Question: I am working with a set HTML template that makes things a little tricky to customize exactly the way I want. So I am stuck with a structure that somewhat lacks flexibility.
I have a div that takes up 50% width of the page, but I want to center a containing div in the middle of the page. Due to other restrictions in other parts of the page, I really can't change the parent div being set to .

'''
<div class="parent">
<div class="centerpage"><img src="http://upload.wikimedia.org/wikipedia/commons/thumb/3/3f/Berlin_U-Bahn_Train_A3L71.jpg/220px-Berlin_U-Bahn_Train_A3L71.jpg"></div>
</div>
'''
'''
.parent {
background-color: #85D782;
height: 400px;
width: 50%;
position: relative;
}
.centerpage {
position: absolute;
}
'''
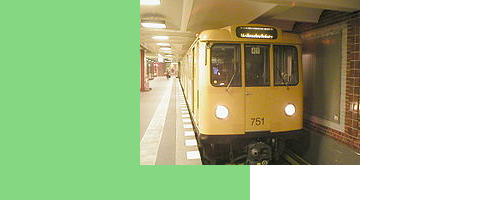
Answer: you can use the old method of absolute and negative margin :
<URL>
'''
.parent {
background-color: #85D782;
height: 400px;
width: 50%;
position:relative;
}
.centerpage {
position: absolute;
left:100%;
top:50%;
vertical-align:middle;
margin :-80px 0 0 -110px;/* negative margin is equal to half height/width of image */
}
'''
or use a background-image or gradient <URL> :
'''
.centerpage {
background:
linear-gradient(to right,
#85D782 0%,
#85D782 50%,
#ffffff 50%,
#ffffff
)
;
height: 400px;
text-align:center;
line-height:400px;
}
img{
display:inline-block;
vertical-align:middle;
}
'''